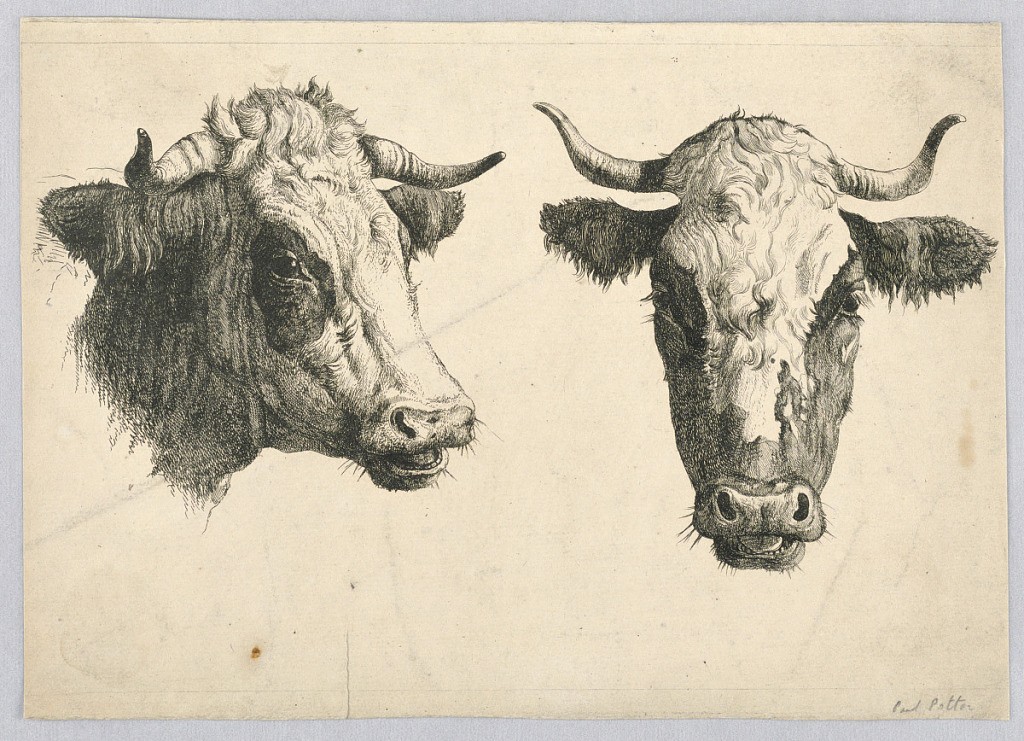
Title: Two Cow Heads
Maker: Paulus Potter, Dutch, 1625 - 1654
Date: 1639–1690
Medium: Etching on paper
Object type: Print
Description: Two cow heads.